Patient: sex F, age 63
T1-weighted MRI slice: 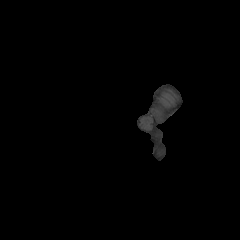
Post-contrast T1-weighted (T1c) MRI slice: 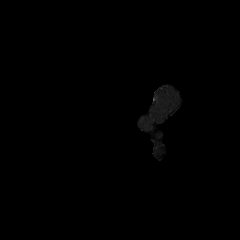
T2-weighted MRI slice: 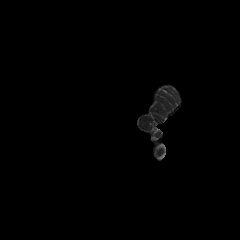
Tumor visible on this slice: no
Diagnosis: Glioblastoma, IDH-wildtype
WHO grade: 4